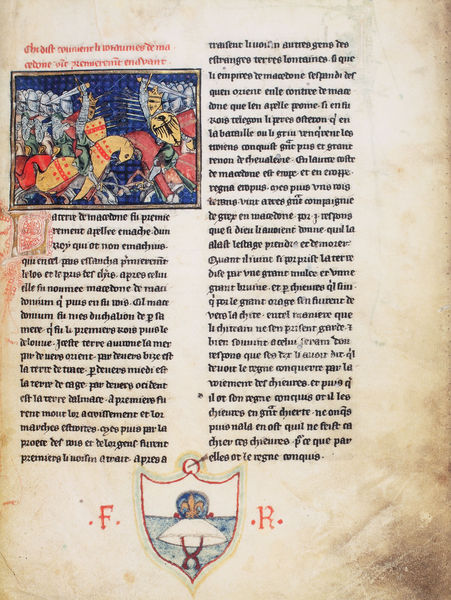
Titel: Berliner Alexanderroman
Institution: Berlin, Preußischer Kulturbesitz, Kupferstichkabinett
Schlagwörter: blau, kampf, kämpfer, gelb, männer, rot, malerei, pferd, pferde, reiter, holzschnitt, schrift, spalten, lanze, soldaten, schild, buch, druck, seite, illustration, text, waffen, ritter, buchdruck, wappen, mittelalter, speere, pfeile, chronik, heraldik, stundenbuch, althochdeutsch, inset, spalten rahmen